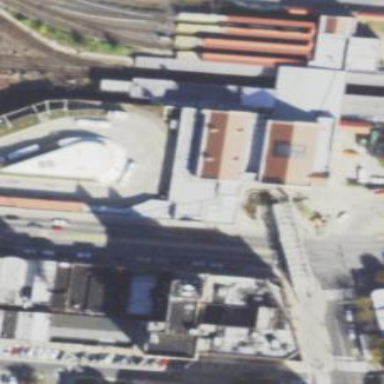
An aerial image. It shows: Transportation building.